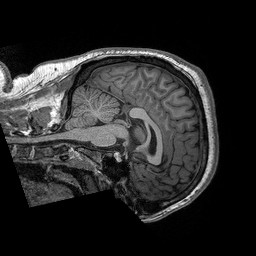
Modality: T1w
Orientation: sagittal
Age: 26
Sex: male
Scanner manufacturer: siemens
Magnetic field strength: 3 T
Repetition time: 2.3 s
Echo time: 0.00306 s